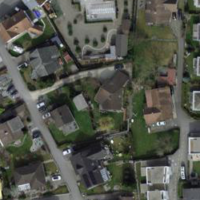
EUNIS habitat code: 54
Species observed at this site:
Ficus carica